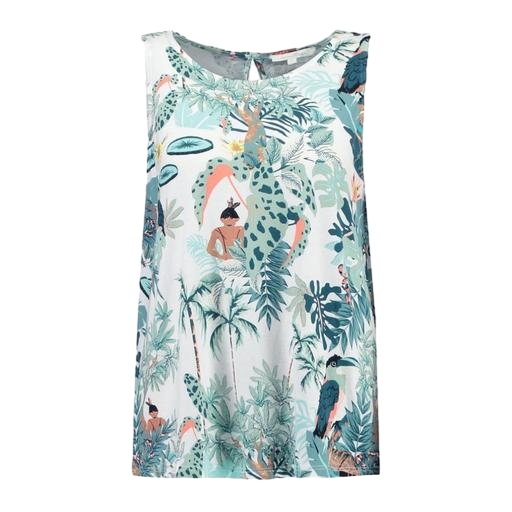
printed tank top, white parrot graphic tank top, patterned tank top, white background